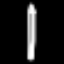
Label: pencil